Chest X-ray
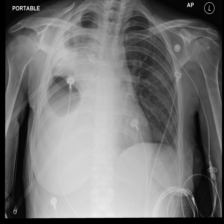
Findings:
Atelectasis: negative
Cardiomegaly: negative
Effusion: negative
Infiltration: negative
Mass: negative
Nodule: negative
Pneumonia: negative
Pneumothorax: negative
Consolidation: negative
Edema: negative
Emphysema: negative
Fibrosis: negative
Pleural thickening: negative
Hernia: negative